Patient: sex F, age 77
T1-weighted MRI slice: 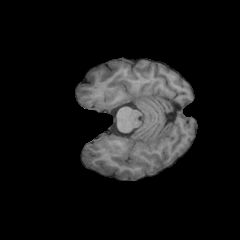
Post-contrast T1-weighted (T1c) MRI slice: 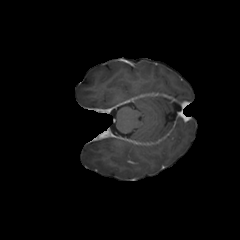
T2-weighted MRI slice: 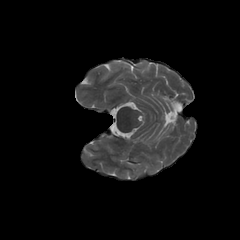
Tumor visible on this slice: no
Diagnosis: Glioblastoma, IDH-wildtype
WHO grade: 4